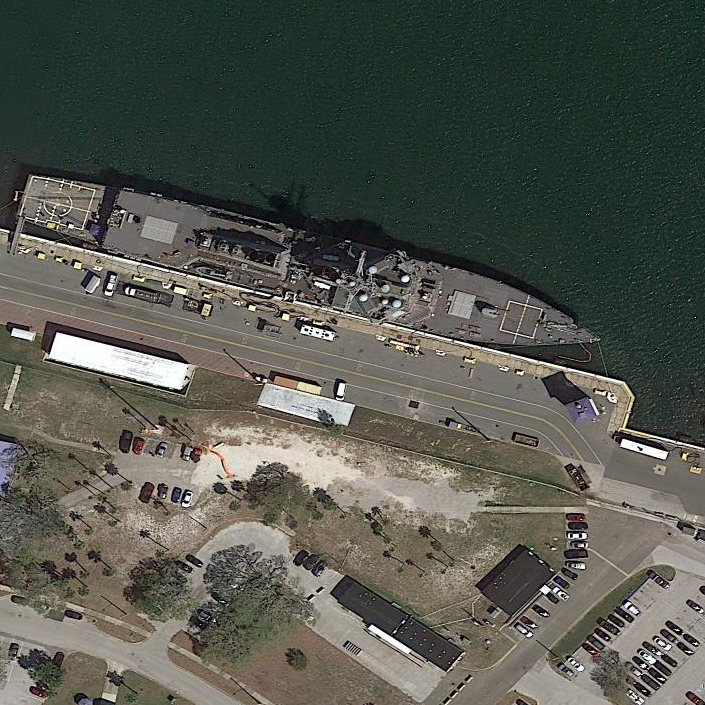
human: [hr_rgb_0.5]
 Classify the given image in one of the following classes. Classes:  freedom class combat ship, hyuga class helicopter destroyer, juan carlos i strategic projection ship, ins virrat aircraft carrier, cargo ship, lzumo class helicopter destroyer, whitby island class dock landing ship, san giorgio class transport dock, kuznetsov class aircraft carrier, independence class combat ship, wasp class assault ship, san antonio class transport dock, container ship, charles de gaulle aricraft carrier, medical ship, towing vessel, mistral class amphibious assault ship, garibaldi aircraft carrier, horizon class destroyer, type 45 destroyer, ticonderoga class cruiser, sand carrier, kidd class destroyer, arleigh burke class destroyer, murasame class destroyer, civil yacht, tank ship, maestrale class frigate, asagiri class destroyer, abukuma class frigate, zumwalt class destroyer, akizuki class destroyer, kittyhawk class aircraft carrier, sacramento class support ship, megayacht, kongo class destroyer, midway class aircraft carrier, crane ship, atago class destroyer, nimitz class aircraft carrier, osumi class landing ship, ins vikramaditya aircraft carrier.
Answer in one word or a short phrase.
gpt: Arleigh Burke class destroyer